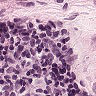
Metastatic tissue present: no